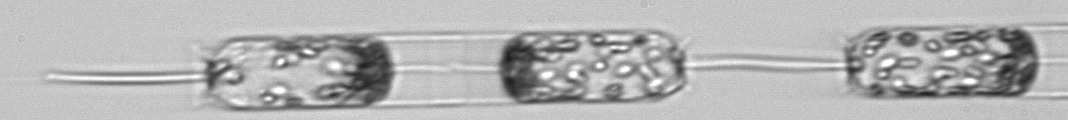
Label: Ditylum_brightwellii